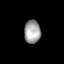
Tissue: lung
Cell type: Epithelial cells
Senescence score: 0.2306
Nuclear area (px): 371
Mean DAPI intensity: 160.798